Question: I have three date objects - startDate, endDate, currentDate. They represent the start/end of a time interval, and the curent date. I would like to know what percentage does the currentDate represents (x), if currentDate is bewtween the startDate and endDate.

Thank you!
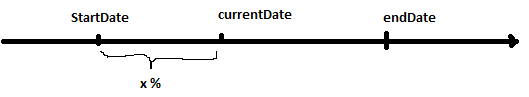
Answer: You can calculate the percentage by using '.getTime()' on each date:
'''
double start = (double)StartDate.getTime();
double end = (double)EndDate.getTime();
double cur = (double)CurrentDate.getTime();
double percent = ((cur - start) / (end - start)) * 100f;
'''
EDIT: added '* 100f' due to it being a percentage, not decimal...